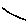
Label: line